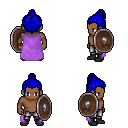
a pixel art fantasy rpg character, male body template, human, dark skin, lavender cape, metal pants, blue short topknot hairstyle, black shoes, shield, four views (front, back, left, right), 2x2 character sprite sheet, small pixel art, hard edges, no anti-aliasing